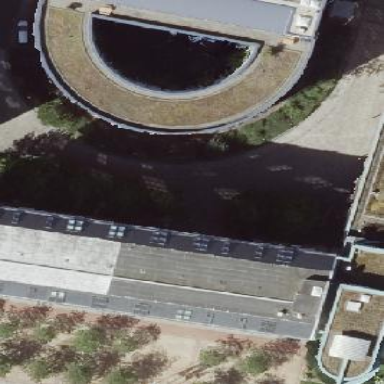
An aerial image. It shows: Office building with flat roof.